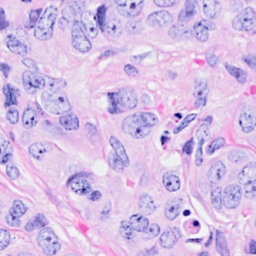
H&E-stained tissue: Breast